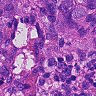
Metastatic tissue present: yes